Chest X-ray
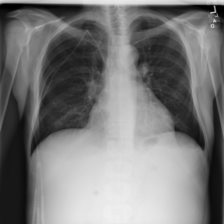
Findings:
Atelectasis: negative
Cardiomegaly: negative
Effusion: positive
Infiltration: negative
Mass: positive
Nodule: negative
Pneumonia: negative
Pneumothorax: negative
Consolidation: negative
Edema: negative
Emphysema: negative
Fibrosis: negative
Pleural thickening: negative
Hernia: negative